Field crop: maize
Growth stage: 2
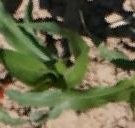
Species: maize